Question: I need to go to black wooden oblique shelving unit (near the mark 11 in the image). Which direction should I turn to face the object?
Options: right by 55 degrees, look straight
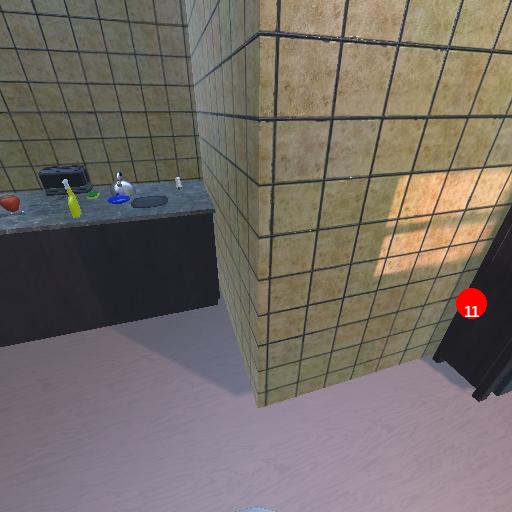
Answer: right by 55 degrees